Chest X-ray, PA view. Patient: 54 years old, sex M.
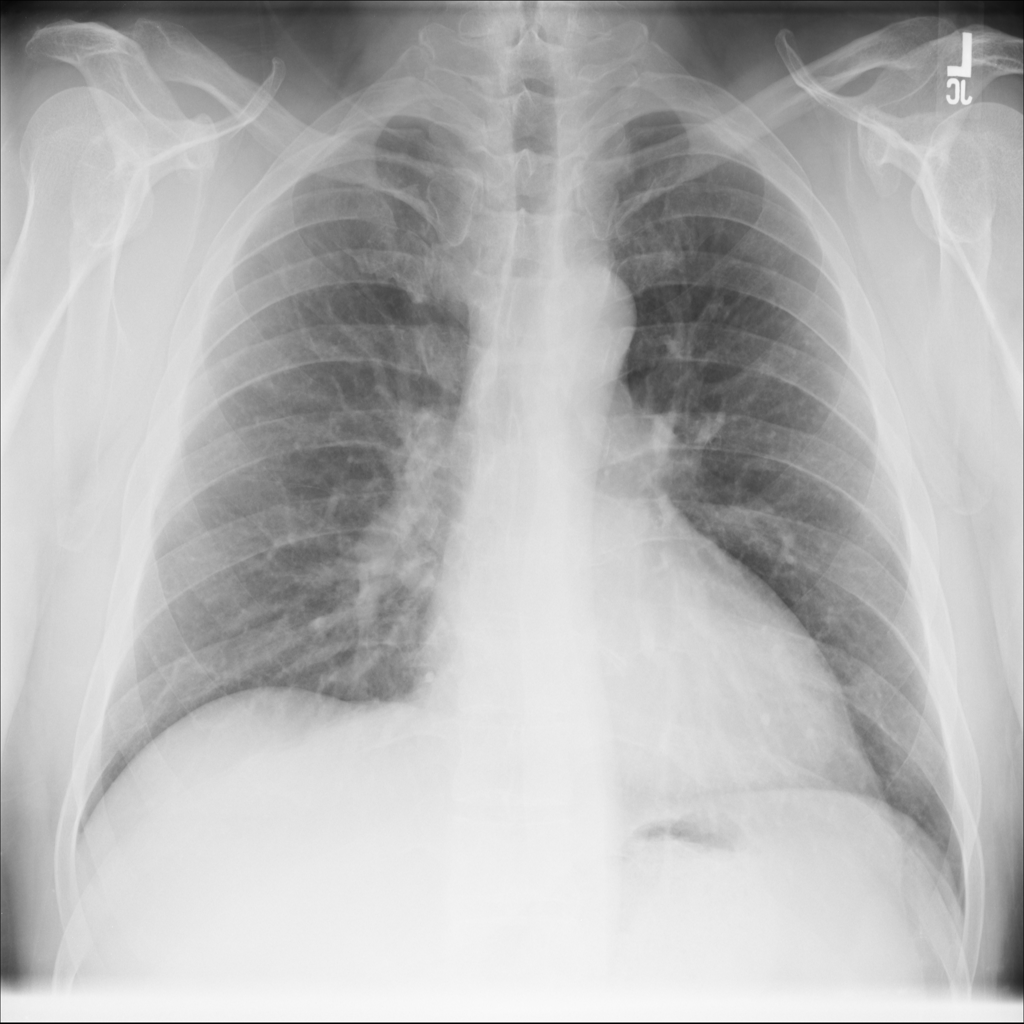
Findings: No Finding